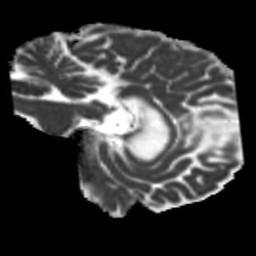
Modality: MD
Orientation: sagittal
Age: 61
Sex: male
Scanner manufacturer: siemens
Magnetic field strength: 3 T
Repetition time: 5.25 s
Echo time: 0.08 s